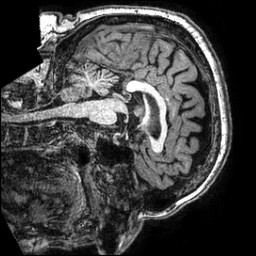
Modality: T1w
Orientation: sagittal
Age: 55
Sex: male
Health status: healthy